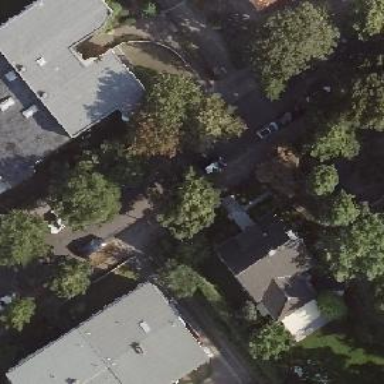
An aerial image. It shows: Avenue lined with broadleaved deciduous trees.